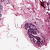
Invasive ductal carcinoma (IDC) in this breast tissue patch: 0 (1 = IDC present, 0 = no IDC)